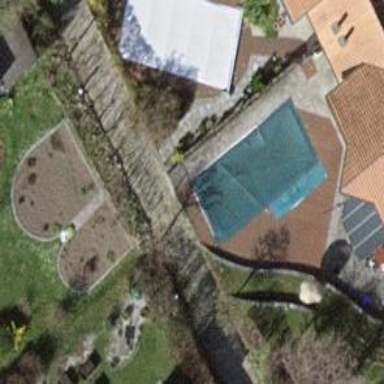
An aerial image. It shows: Swimming pool located in leisure land.